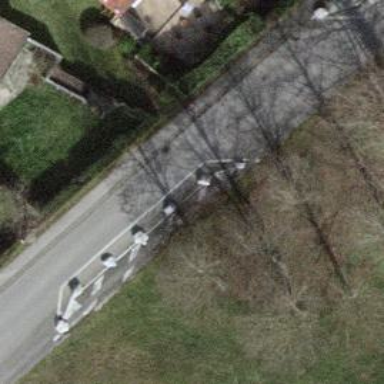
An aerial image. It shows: Chicane for traffic calming.